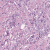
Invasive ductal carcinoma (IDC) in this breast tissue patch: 1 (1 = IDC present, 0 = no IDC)